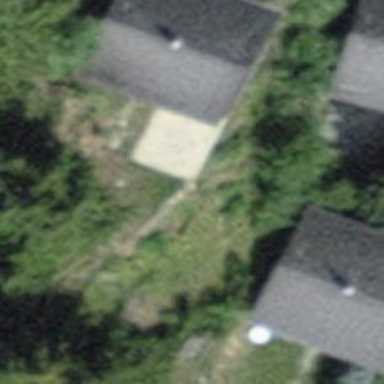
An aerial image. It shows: Detached building.